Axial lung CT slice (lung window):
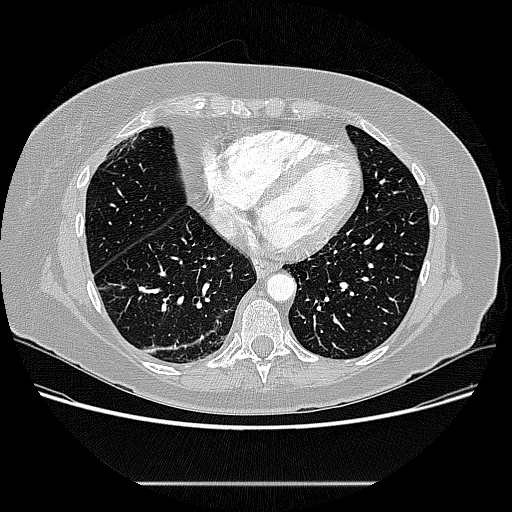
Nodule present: no